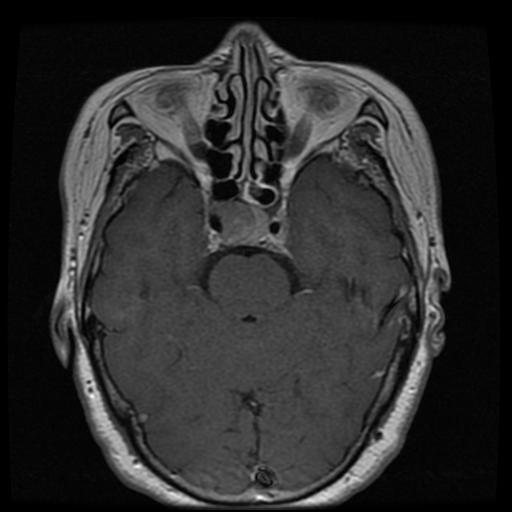
Label: pituitary